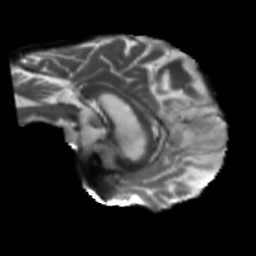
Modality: T2w
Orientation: sagittal
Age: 71
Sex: male
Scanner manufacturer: siemens
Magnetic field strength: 3 T
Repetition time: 5.47 s
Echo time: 0.0854 s